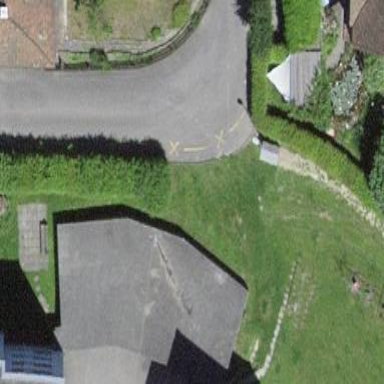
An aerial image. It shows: Garage.